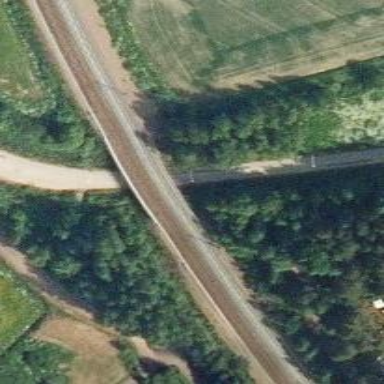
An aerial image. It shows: Bridge over railway with continuous electrified contact line.